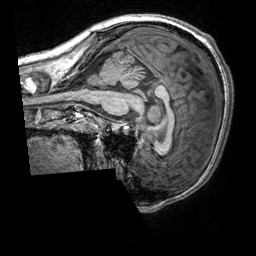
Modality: T1w
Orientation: sagittal
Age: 24
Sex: male
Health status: healthy
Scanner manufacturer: siemens
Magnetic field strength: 3 T
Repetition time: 2.3 s
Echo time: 0.00303 s